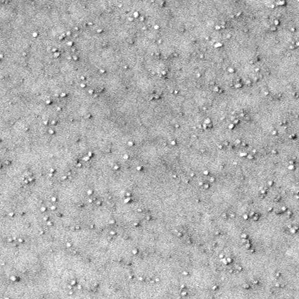
Label: frost